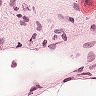
Metastatic tissue present: no